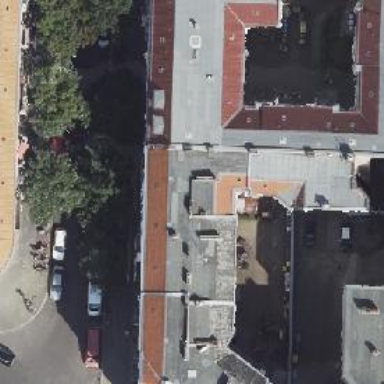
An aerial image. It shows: Kindergarten.